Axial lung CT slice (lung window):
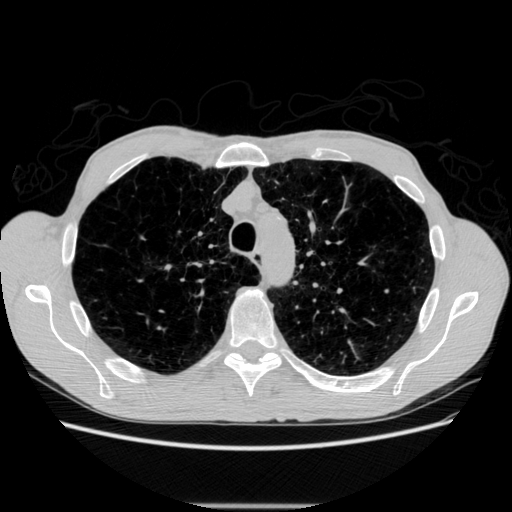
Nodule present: no